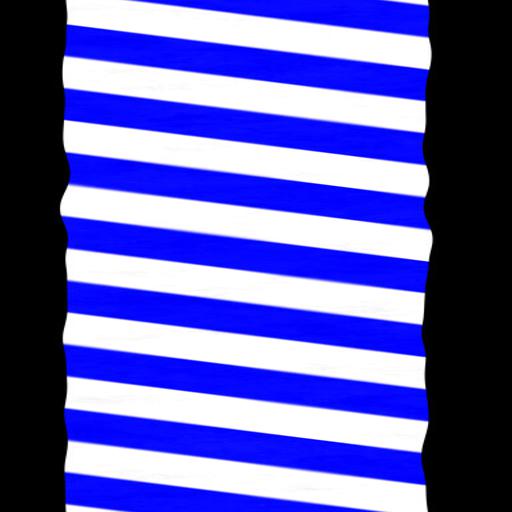
Tags: blue police tape warning white